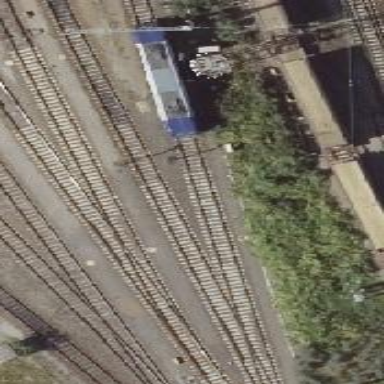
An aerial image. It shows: Railway yard.